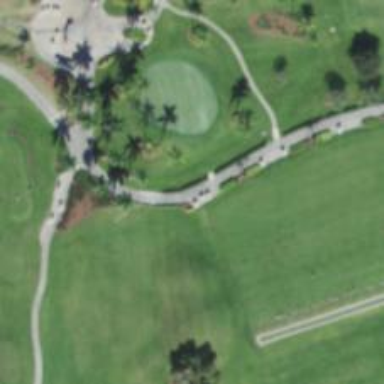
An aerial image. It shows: Well-maintained path suitable for golfing.